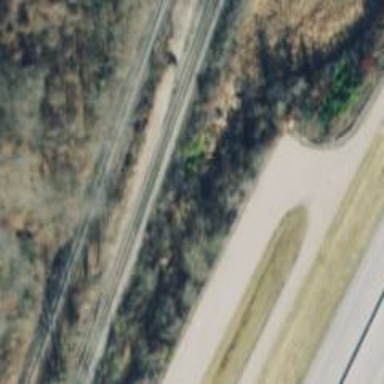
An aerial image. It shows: Railway siding with rails.